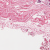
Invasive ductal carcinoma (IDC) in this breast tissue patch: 0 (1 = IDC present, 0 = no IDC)